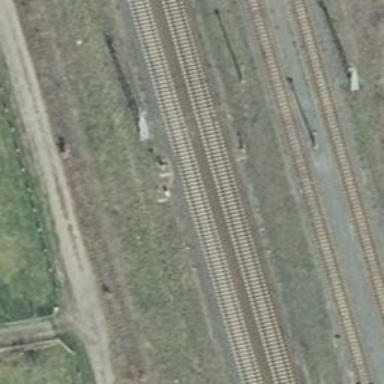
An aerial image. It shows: Railway signal.